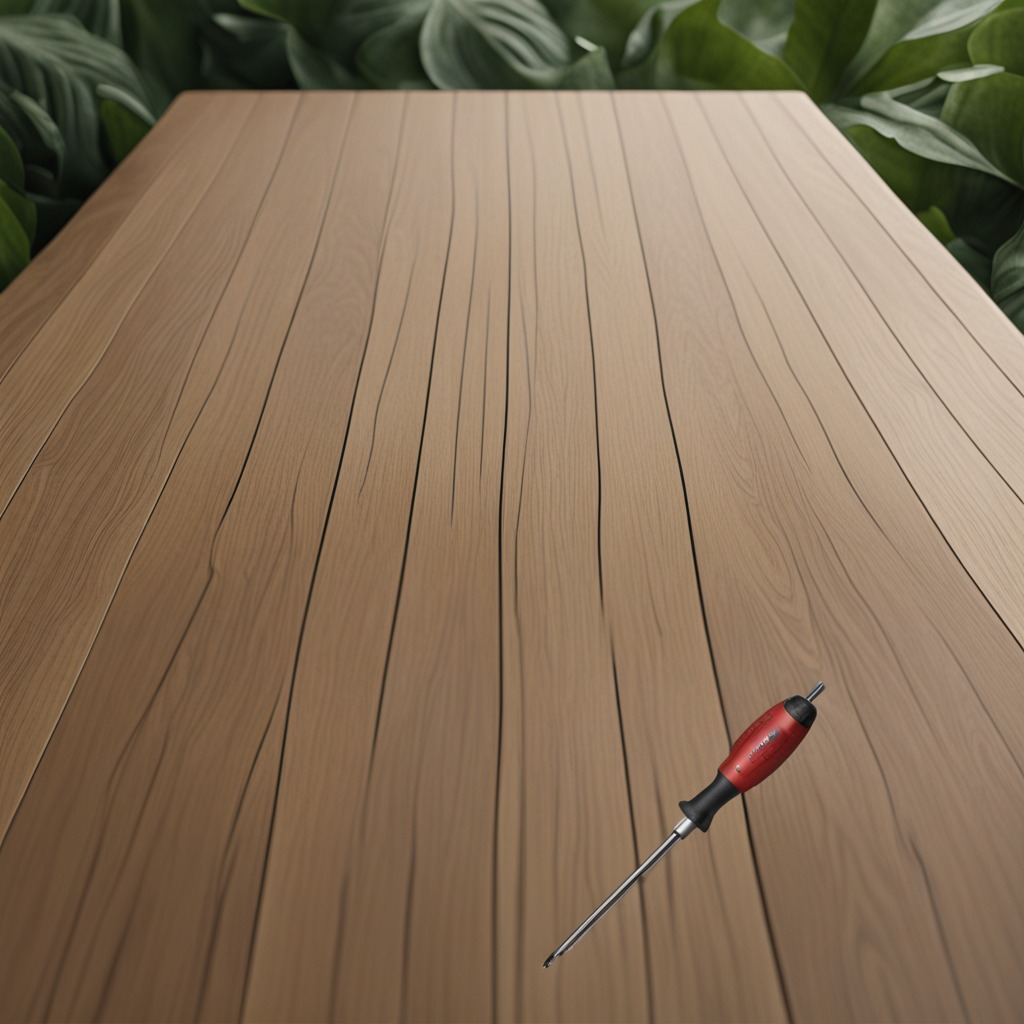
A screwdriver is lying on a wooden table inside a jungle field workshop tent.